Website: macys
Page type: billing-address
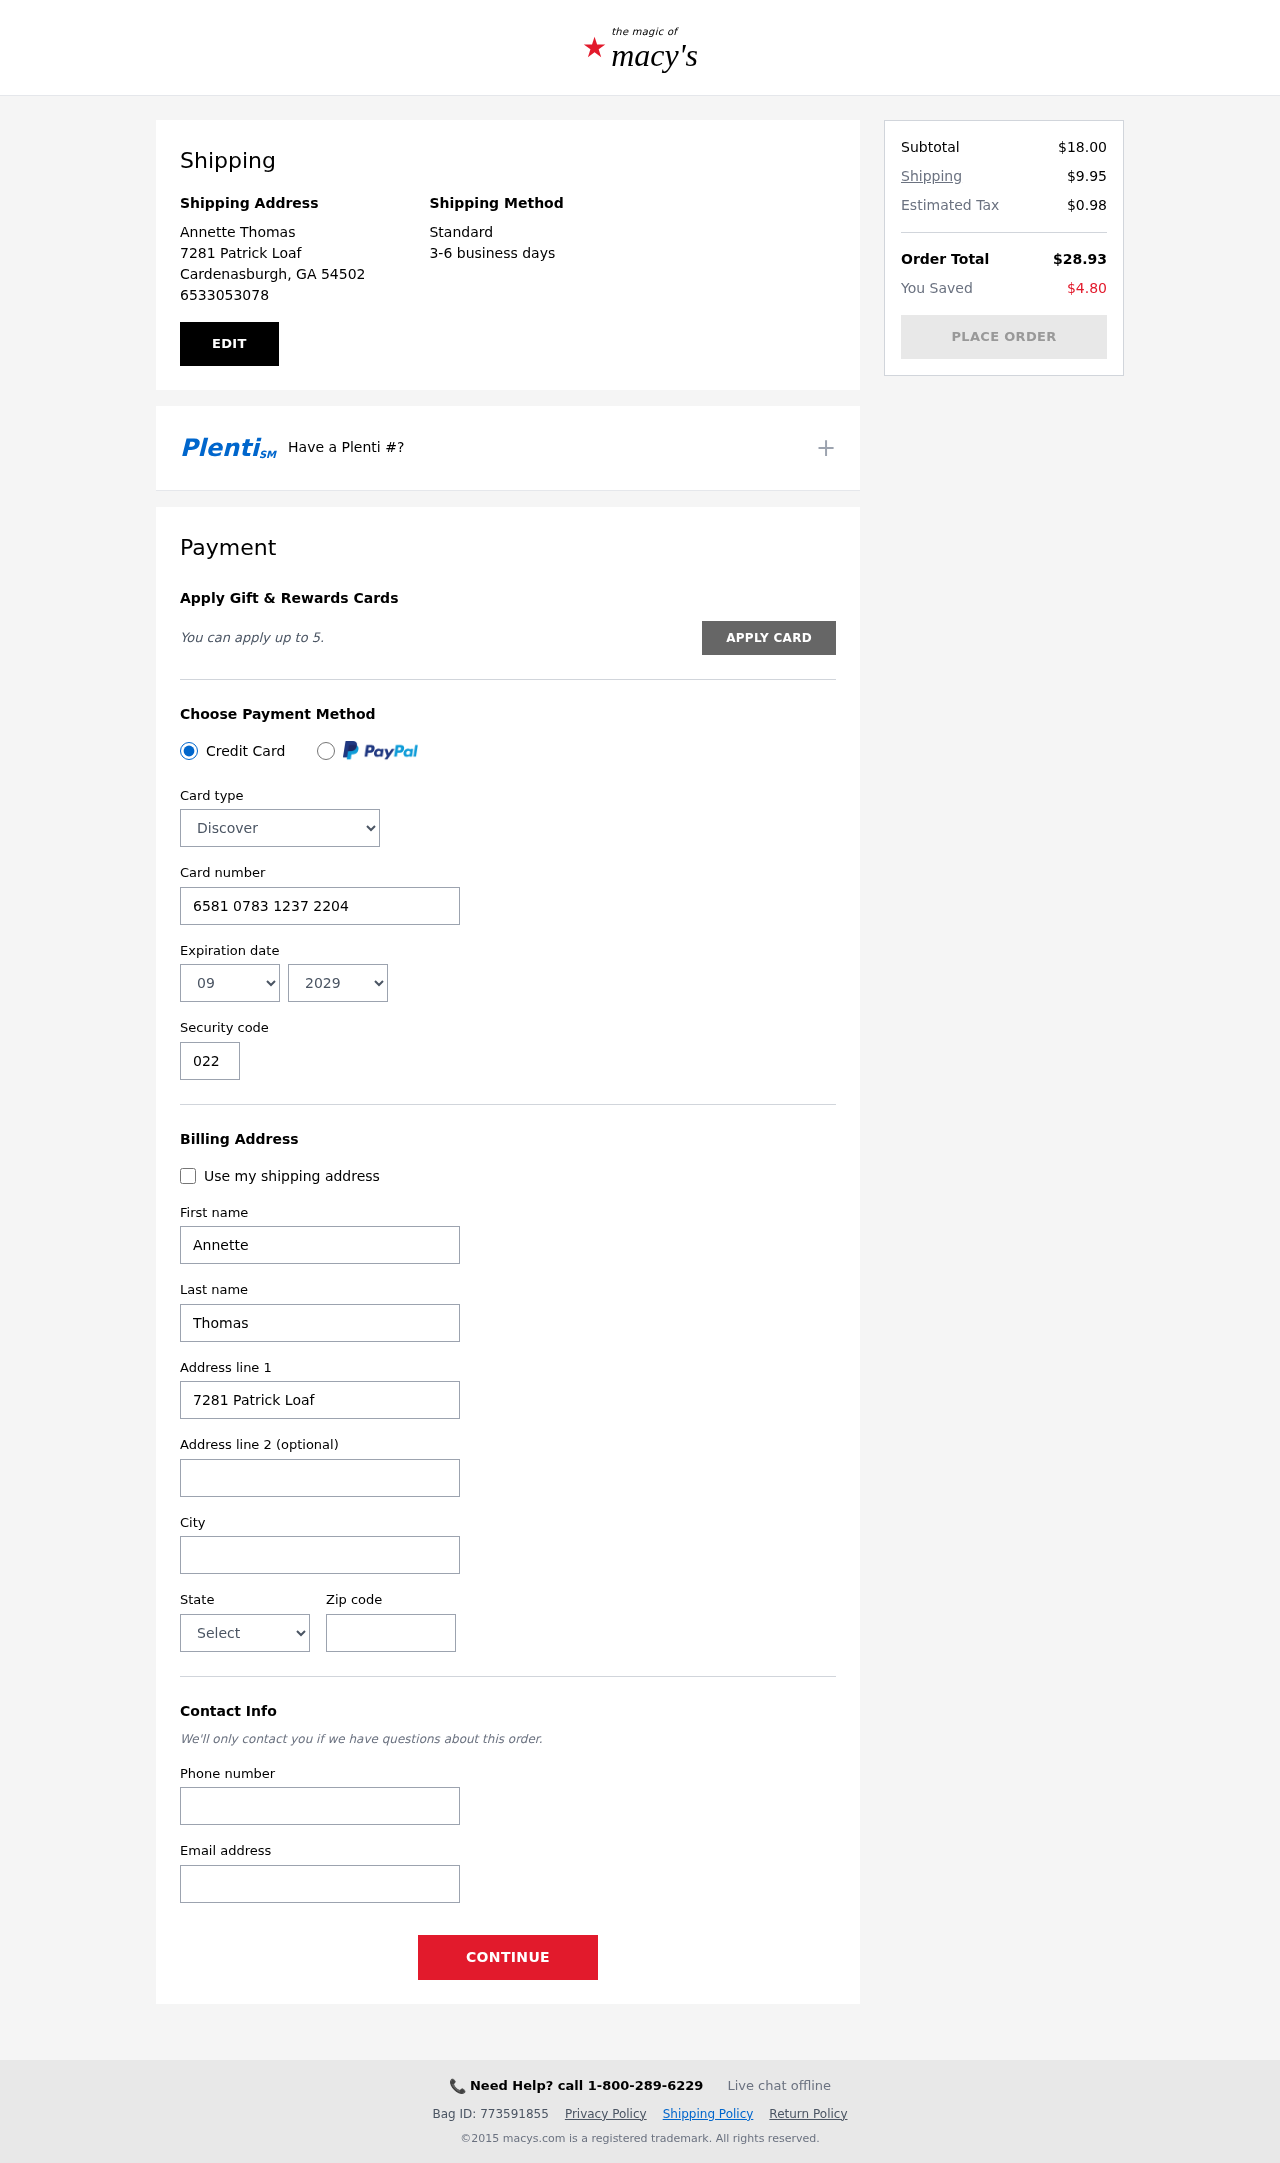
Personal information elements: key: PII_CARD_CVV
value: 022
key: PII_CARD_EXPIRY_MONTH
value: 09
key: PII_CARD_EXPIRY_YEAR
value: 29
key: PII_CARD_NUMBER
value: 6581 0783 1237 2204
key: PII_CARD_TYPE
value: Discover
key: PII_CITY
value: Cardenasburgh
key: PII_CITY_STATE_ZIP
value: Cardenasburgh, GA 54502
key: PII_EMAIL
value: annette_thomas@gmail.com
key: PII_FIRSTNAME
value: Annette
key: PII_FULLNAME
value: Annette Thomas
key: PII_LASTNAME
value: Thomas
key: PII_PHONE
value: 6533053078
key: PII_POSTCODE
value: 54502
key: PII_STATE
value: Georgia
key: PII_STREET
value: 7281 Patrick Loaf
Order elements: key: ORDER_SUBTOTAL
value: $18.00
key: ORDER_SHIPPING_COST
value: $9.95
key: ORDER_TAX
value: $0.98
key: ORDER_TOTAL
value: $28.93
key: ORDER_SAVINGS
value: $4.80